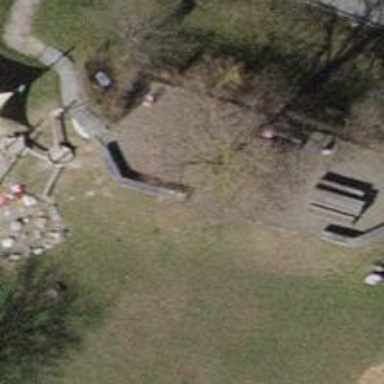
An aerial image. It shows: Playground area for leisure activities on the land.